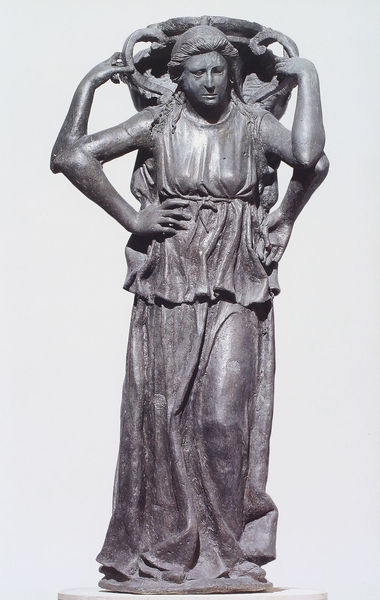
Titel: Amphoraträgerinnen der Fontana maggiore in Perugia
Künstler: Niccolò Pisano
Institution: Perugia, Galleria Nazionale dell’ Umbria
Schlagwörter: kopf, busen, ellbogen, finger, frau, kleid, nase, gürtel, arme, augen, bluse, falten, gesicht, sockel, stehen, stein, tragen, hände, figur, gewand, haare, henkel, krug, skulptur, taille, bein, zwei, nacken, ernst, korb, bronze, faltenwurf, plastik, podest, knie, geschlossen, hüften, denkmal, hinten, hüfte, antik, doppelt, vorne, statur, ärmellos, langhaarig, gesand, vier arme, skultpru, vierarmig, 4 arme